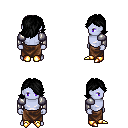
a pixel art fantasy rpg character, male body template, dark elf, purple skin, steel arm armor, robe skirt, black swoop hairstyle, gold boots, four views (front, back, left, right), 2x2 character sprite sheet, small pixel art, hard edges, no anti-aliasing